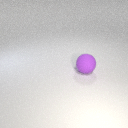
large purple rubber sphere